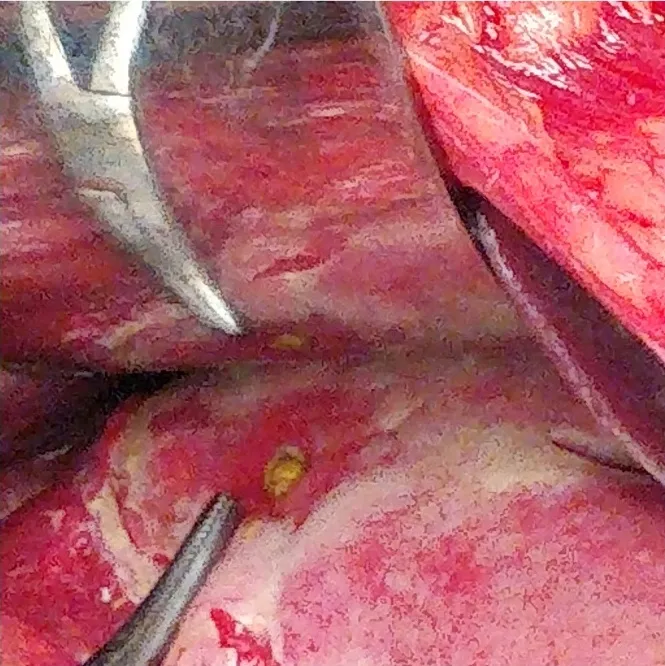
Gastric Antrum Perforation.
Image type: medical_photograph (other_medical_photograph)